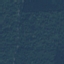
Label: Forest